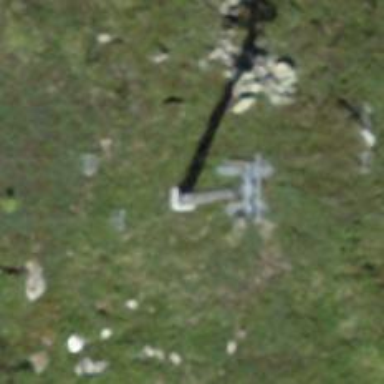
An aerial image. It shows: Chair lift.